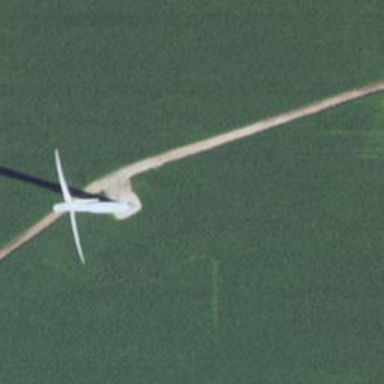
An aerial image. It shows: Wind generator powered by wind turbine.